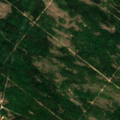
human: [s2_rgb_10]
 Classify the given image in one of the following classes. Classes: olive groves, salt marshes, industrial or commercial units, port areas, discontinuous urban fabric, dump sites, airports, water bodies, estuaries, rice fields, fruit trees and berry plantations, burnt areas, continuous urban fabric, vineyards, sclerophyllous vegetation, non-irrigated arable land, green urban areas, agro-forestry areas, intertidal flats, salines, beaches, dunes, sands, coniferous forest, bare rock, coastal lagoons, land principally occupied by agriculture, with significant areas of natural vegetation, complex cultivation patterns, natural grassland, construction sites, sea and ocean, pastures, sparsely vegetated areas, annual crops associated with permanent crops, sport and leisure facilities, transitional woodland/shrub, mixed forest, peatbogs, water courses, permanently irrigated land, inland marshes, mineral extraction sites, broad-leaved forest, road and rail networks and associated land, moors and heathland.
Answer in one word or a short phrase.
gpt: broad-leaved forest, mixed forest, transitional woodland/shrub